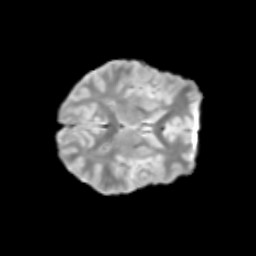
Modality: T2w
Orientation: axial
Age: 11
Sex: female
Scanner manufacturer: siemens
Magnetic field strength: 3 T
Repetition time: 3.8 s
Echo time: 0.07 s